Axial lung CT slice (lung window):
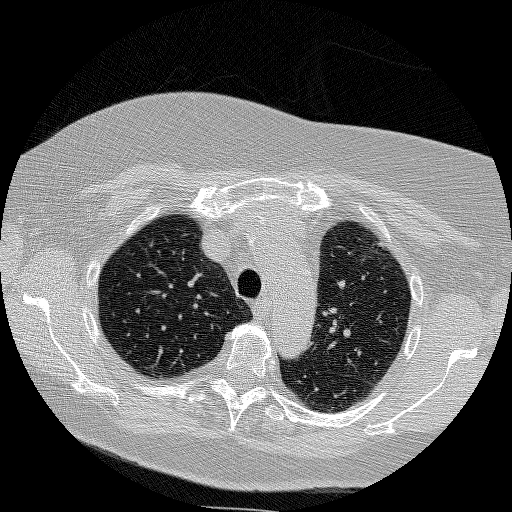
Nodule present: no